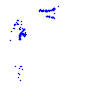
Particle: proton